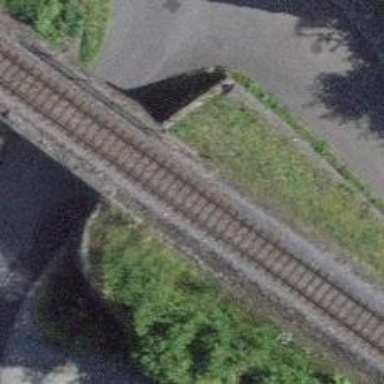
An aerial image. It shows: Railway bridge with electrified tracks and single rail.